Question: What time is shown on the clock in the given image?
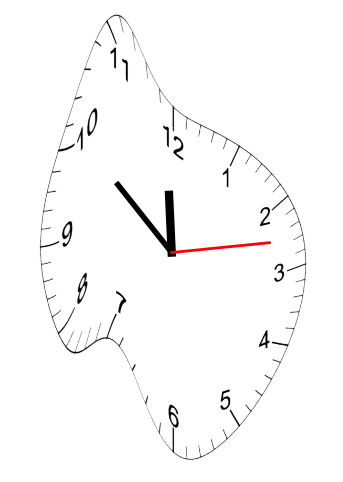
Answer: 11:51:13